Interaction volume radius: 5 \u00c5
Interaction volume height: 10 \u00c5
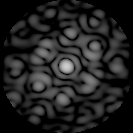
Disorder parameter: 0.7062